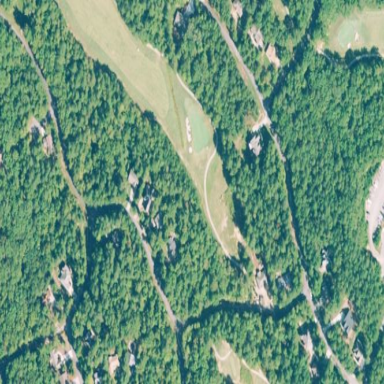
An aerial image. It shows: Golf course surrounded by greenery.